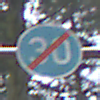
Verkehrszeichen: EndeMindestgeschwindigkeit
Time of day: Midday
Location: Outdoor (Nature)
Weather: Overcast
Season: NotSpecified
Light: Natural